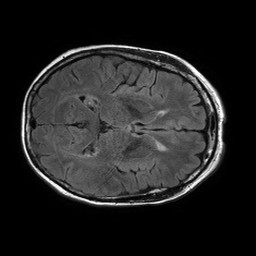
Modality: FLAIR
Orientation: axial
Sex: female
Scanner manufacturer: philips
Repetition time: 11 s
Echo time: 0.125 s